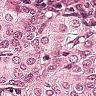
Metastatic tissue present: yes